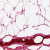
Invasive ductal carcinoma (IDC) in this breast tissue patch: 0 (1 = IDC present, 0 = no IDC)